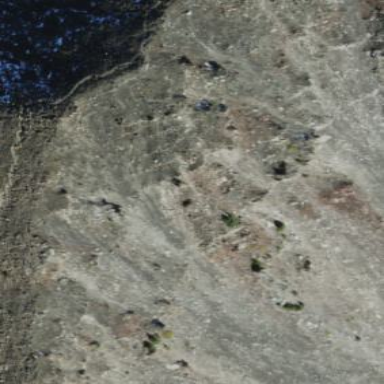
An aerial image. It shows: Landscape dominated by bare rock.